Question: I'm new on electron.js and also on web development. I want to add table items on index.js page, but I'm facing problems like in the pictures.

Error code is:
> ts(2657)
Here is code:
'''
const sideMenu = document.querySelector("aside");
const menuBtn = document.querySelector("#menu-btn");
const closeBtn = document.querySelector("#close-btn");
const themeToggler = document.querySelector(".theme-toggler");
// show sidebar
menuBtn.addEventListener('click', () => {
sideMenu.style.display = 'block';
})
// close sidebar
closeBtn.addEventListener('click', () => {
sideMenu.style.display = 'none';
})
// change theme
themeToggler.addEventListener('click', () => {
document.body.classList.toggle('dark-theme-variables');
themeToggler.querySelector('span:nth-child(1)').classList.toggle('active');
themeToggler.querySelector('span:nth-child(2)').classList.toggle('active');
})
// fill orders in table
Orders.forEach(order => {
const tr = document.createElement('tr');
const trContent =
'
<td>${order.productName}</td>
<td>${order.productNumber}</td>
<td>${order.paymentStatus}</td>
<td class="${order.shipping ===
'Declined' ? 'danger' : order.
'shipping' === 'pending' ? 'warning'
: 'primary'}">${order.shipping}</td>
<td class="primary">Details</td>
';
})
'''
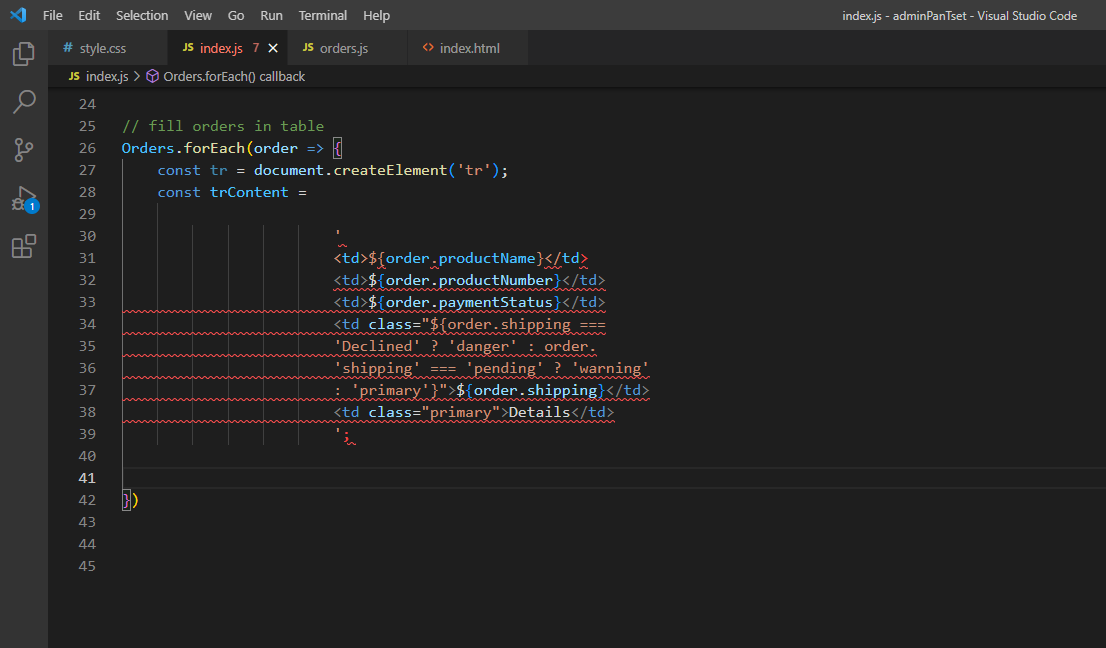
Answer: If you want to insert data as shown in the picture using pure text, first of all, you should use backticks (''); This allows you to interpolate data from variables and write multiline text.
After that, you might want to put that text inside the element of course. The code will look something like this:
'''
const tr = document.createElement('tr');
const trContent = '
<td>${order.productName}</td>
<td>${order.productNumber}</td>
<td>${order.paymentStatus}</td>
<td class="${order.shipping === 'Declined' ? 'danger' : (order.shipping === 'pending' ? 'warning' : ' primary')}">
${order.shipping}
</td>
<td class="primary">Details</td>
';
tr.innerHTML = trContent;
'''